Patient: sex M, age 47
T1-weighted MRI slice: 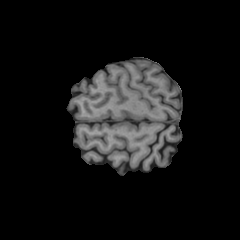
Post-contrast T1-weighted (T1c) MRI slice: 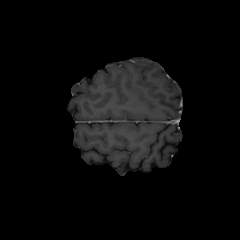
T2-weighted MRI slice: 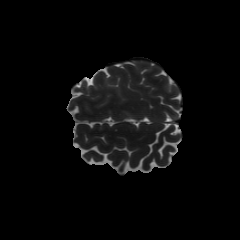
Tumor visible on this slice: no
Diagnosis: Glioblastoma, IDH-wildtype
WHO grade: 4